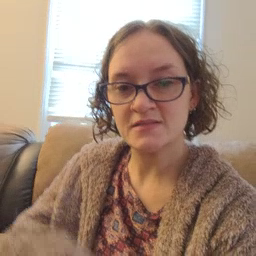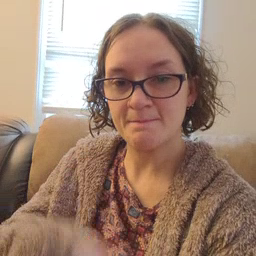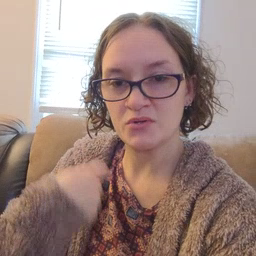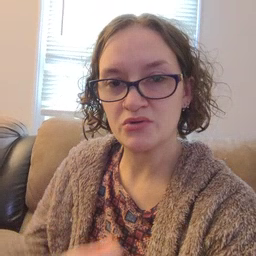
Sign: zipper